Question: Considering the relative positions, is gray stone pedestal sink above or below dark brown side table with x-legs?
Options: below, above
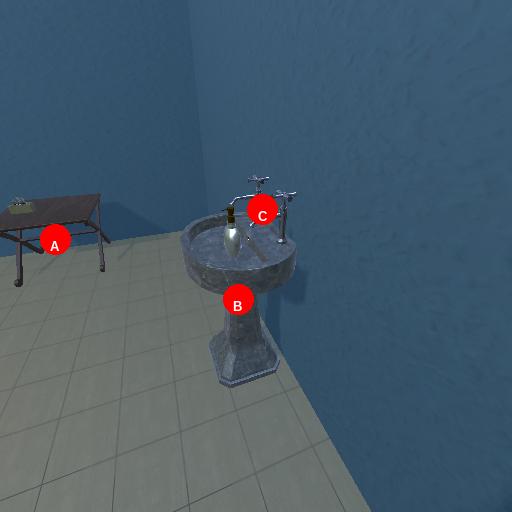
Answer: below